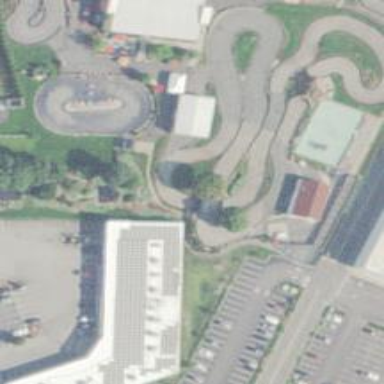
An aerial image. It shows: Motor sport raceway.